Interaction volume radius: 5 \u00c5
Interaction volume height: 15 \u00c5
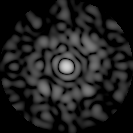
Disorder parameter: 0.7976